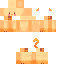
A female human skin with pale skin, wearing blonde long hair dressed in a red tshirt and red pants, featuring a closed mouth.